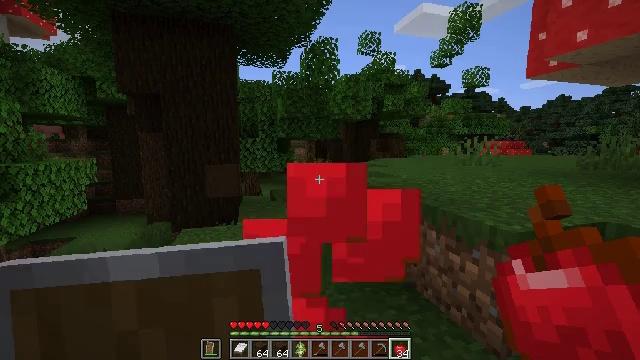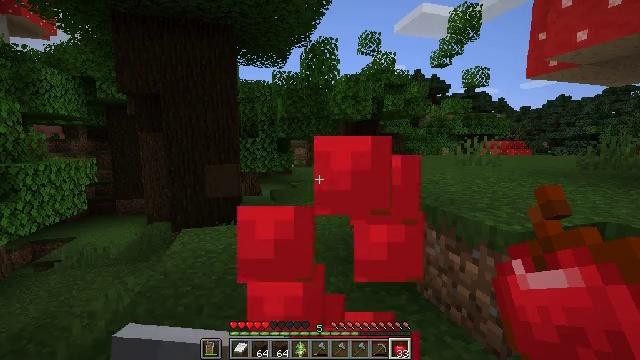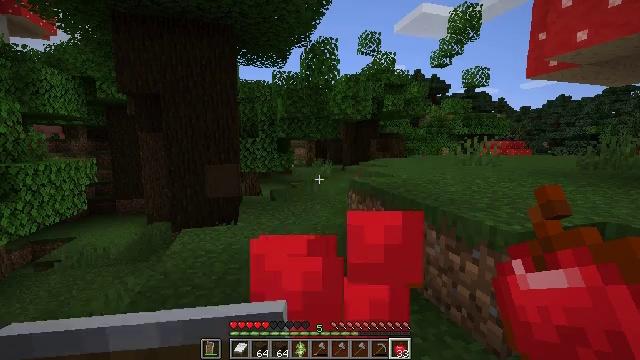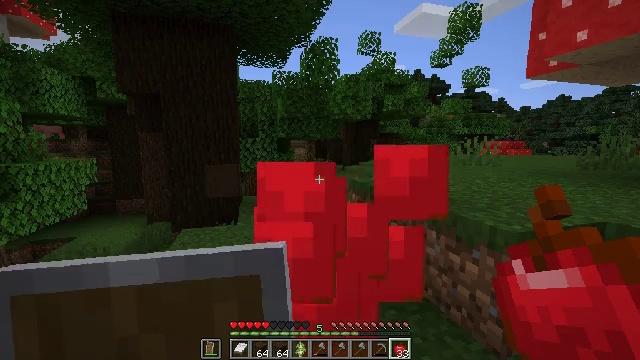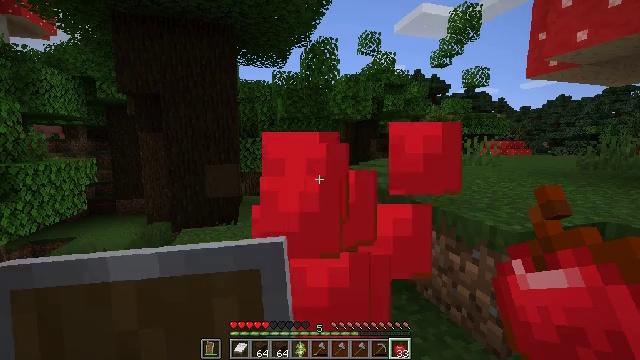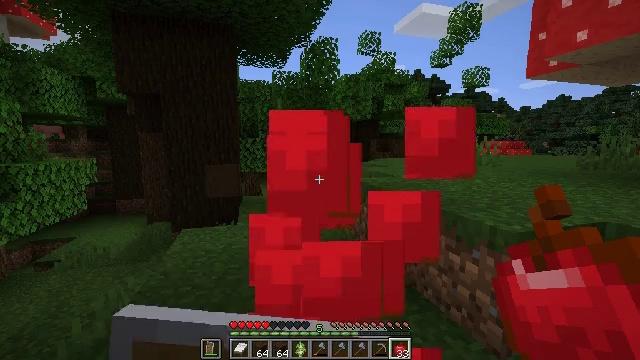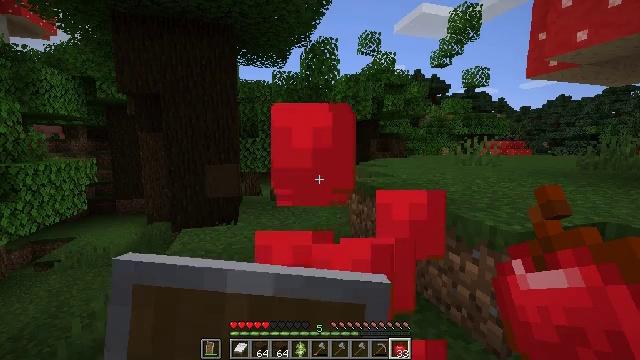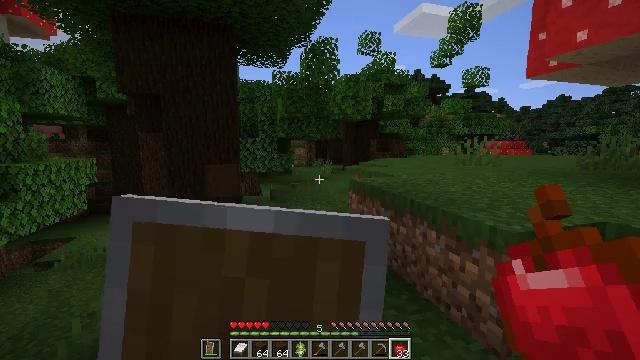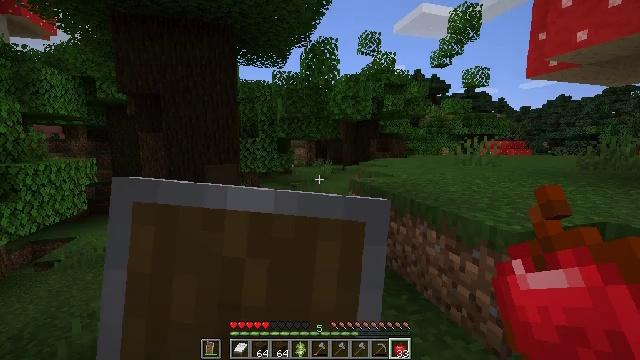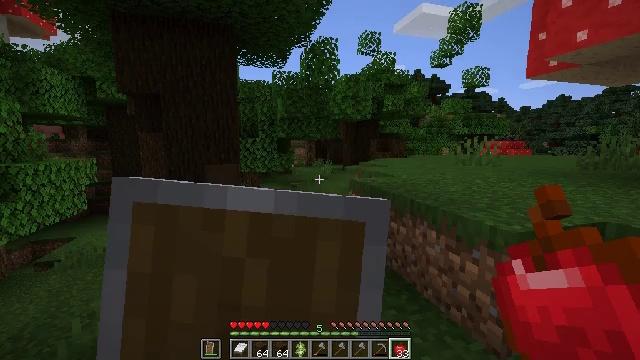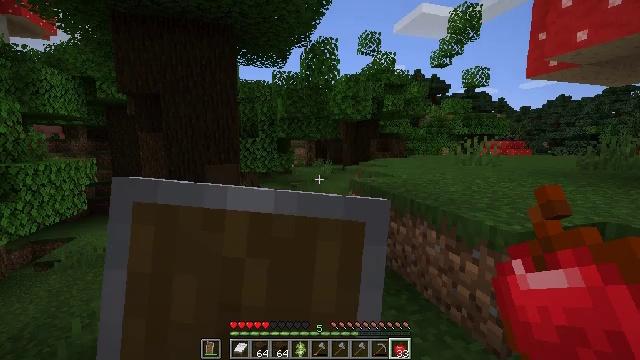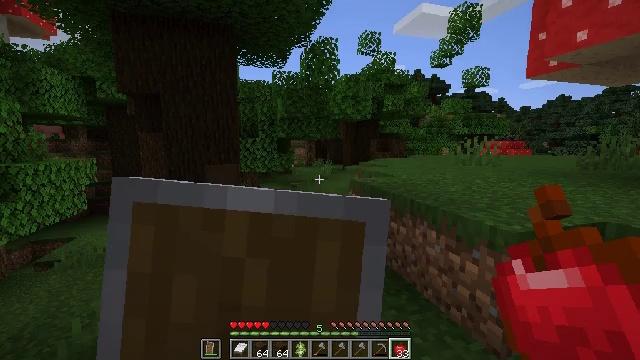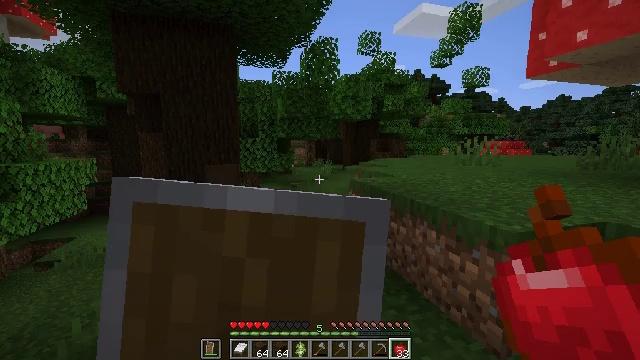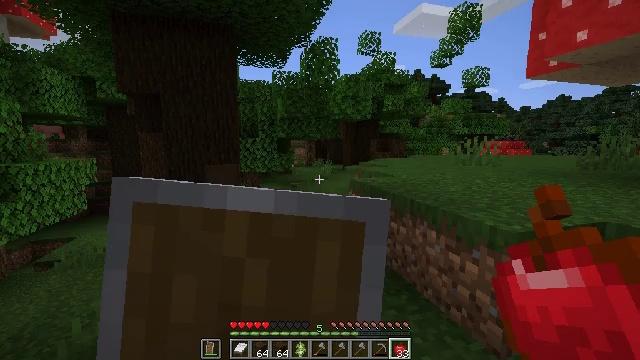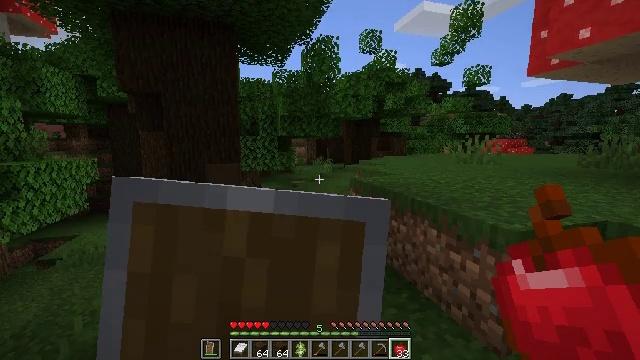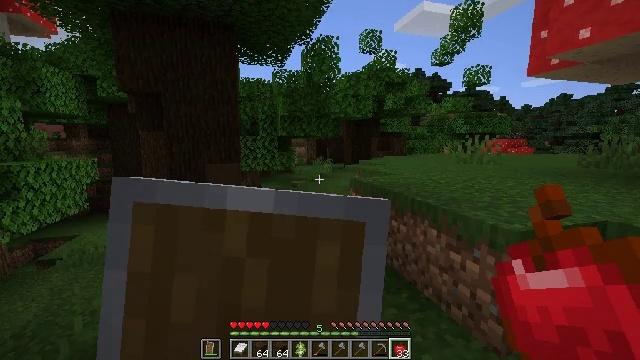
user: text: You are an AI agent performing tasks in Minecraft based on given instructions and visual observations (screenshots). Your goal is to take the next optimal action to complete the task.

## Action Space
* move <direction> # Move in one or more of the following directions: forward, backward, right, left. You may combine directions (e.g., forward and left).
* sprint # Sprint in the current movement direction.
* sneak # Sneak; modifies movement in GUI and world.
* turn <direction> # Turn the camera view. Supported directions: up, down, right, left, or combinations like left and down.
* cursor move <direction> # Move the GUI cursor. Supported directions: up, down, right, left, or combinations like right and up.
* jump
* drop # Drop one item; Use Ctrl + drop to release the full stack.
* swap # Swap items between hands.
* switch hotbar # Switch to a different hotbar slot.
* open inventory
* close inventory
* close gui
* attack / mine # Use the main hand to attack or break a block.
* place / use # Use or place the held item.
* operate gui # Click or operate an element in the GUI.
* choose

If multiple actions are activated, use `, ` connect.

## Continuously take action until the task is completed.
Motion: motion action
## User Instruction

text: Attack the stripped dark oak log to gather it.
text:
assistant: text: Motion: use / place
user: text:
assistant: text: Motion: use / place
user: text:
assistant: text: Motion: use / place
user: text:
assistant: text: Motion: use / place
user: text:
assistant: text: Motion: use / place
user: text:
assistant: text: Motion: use / place
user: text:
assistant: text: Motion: use / place
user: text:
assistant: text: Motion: use / place
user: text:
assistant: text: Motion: use / place
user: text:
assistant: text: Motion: use / place
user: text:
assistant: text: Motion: use / place
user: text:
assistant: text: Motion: use / place
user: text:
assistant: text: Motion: use / place
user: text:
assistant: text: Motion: use / place
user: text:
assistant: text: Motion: use / place
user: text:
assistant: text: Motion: use / place
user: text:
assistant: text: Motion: use / place
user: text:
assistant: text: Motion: use / place
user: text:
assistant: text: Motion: turn left, use / place
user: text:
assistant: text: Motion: use / place
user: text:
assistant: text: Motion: use / place
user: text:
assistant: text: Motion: move forward
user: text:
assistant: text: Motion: move forward, turn left
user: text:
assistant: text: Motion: move forward, turn left and down
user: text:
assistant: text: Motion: move forward, turn left and down
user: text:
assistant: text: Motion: move forward and move right, turn left
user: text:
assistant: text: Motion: move forward and move right, turn left
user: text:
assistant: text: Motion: move forward and move right, turn left
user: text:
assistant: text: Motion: no_op
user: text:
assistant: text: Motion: no_op